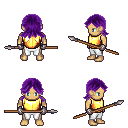
a pixel art fantasy rpg character, male body template, human, tanned skin, gold chest armor, white pants, purple loose hair, metal gloves, spear, four views (front, back, left, right), 2x2 character sprite sheet, small pixel art, hard edges, no anti-aliasing